Field crop: maize
Growth stage: 2
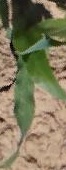
Species: maize